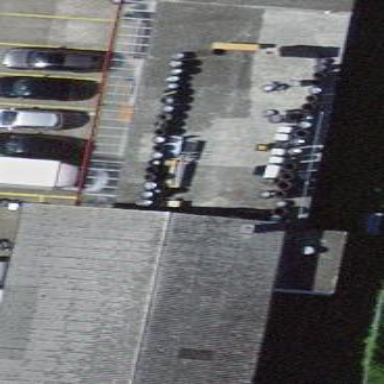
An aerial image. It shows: Industrial building.